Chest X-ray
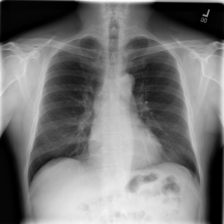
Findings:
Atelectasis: negative
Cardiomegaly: negative
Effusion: negative
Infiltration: negative
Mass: negative
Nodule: negative
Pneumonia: negative
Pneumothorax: negative
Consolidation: negative
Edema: negative
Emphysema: negative
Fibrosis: negative
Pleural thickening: positive
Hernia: negative